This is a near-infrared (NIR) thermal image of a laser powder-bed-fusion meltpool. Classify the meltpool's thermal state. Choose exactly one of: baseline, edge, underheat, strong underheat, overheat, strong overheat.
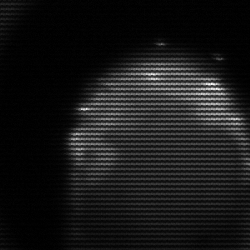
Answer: edge